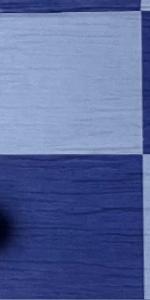
Label: Empty